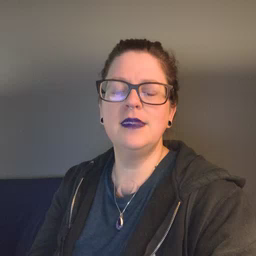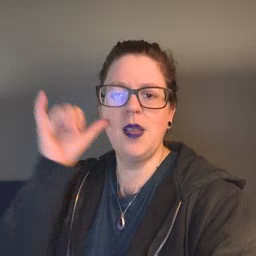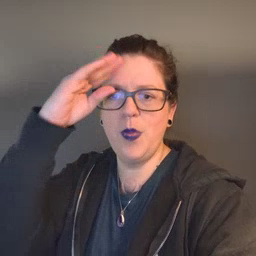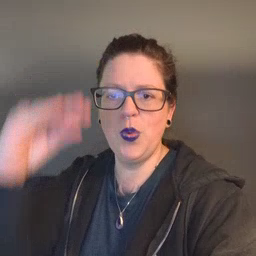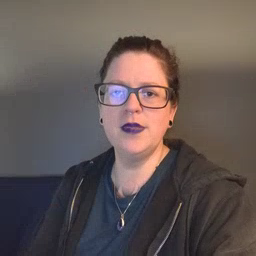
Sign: cowboy